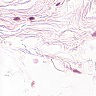
Metastatic tissue present: no